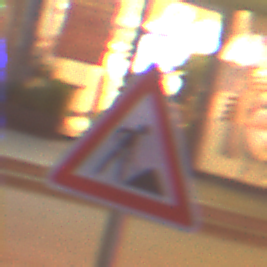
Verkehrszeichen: Arbeitsstelle
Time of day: Night
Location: Outdoor (Urban)
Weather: PartlyCloudy
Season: NotSpecified
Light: Artificial